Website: bh-photo
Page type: review-order
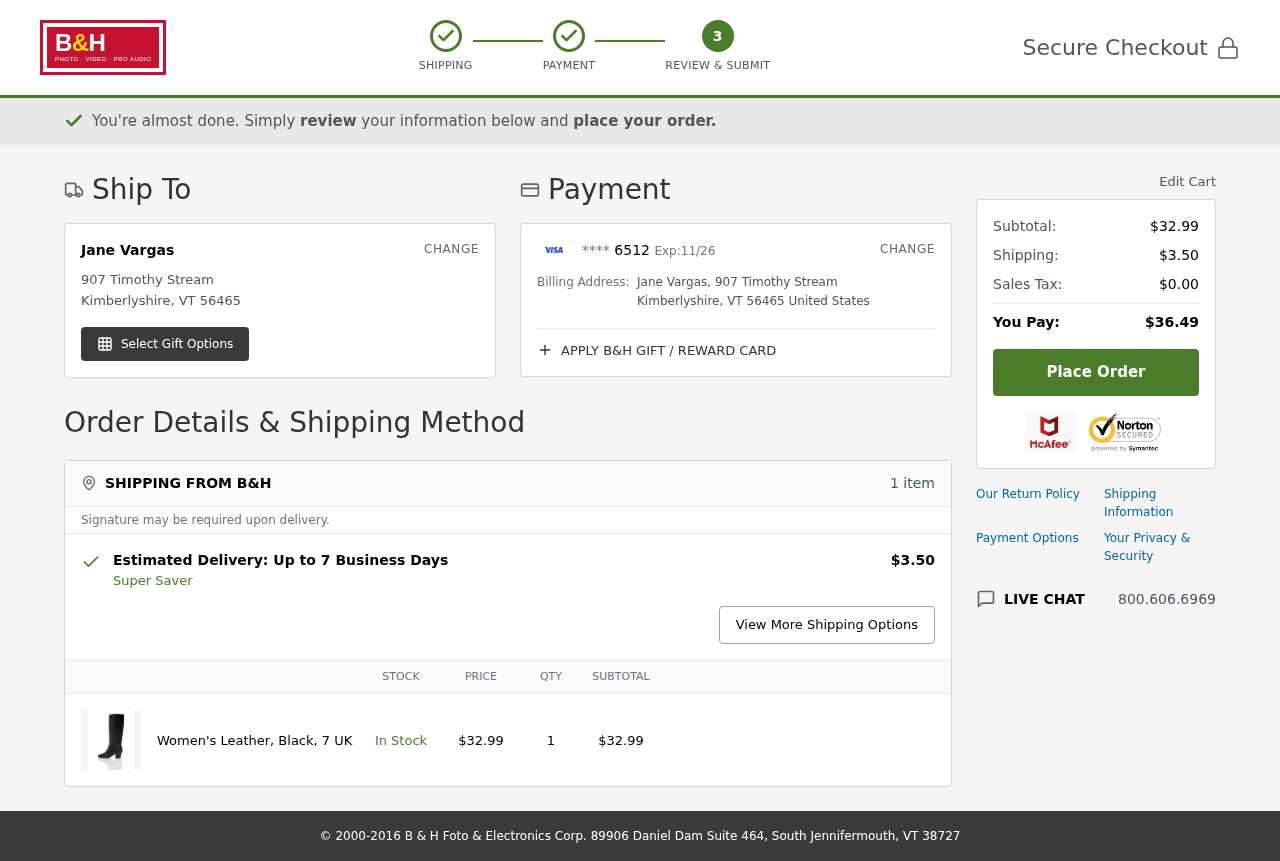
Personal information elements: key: PII_CARD_EXPIRY
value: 11/26
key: PII_CARD_LAST4
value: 6512
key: PII_CITY
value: Kimberlyshire
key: PII_COUNTRY
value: United States
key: PII_FULLNAME
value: Jane Vargas
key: PII_POSTCODE
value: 56465
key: PII_STATE_ABBR
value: VT
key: PII_STREET
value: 907 Timothy Stream
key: PII_FULLNAME2
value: Jane Vargas
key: PII_CITY2
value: Kimberlyshire
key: PII_STATE_ABBR2
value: VT
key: PII_POSTCODE_FULL
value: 56465
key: PII_POSTCODE_NUMERIC
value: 56465
Product elements: key: PRODUCT1_NAME
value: Women's Leather, Black, 7 UK
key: PRODUCT1_PRICE
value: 32.99
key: PRODUCT1_QUANTITY
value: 1
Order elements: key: ORDER_NUM_ITEMS
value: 1 item
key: ORDER_SHIPPING_COST
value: $3.50
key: ORDER_SUBTOTAL
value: $32.99
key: ORDER_SUBTOTAL2
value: $32.99
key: ORDER_SHIPPING_COST2
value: $3.50
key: ORDER_TAX
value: $0.00
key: ORDER_TOTAL
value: $36.49